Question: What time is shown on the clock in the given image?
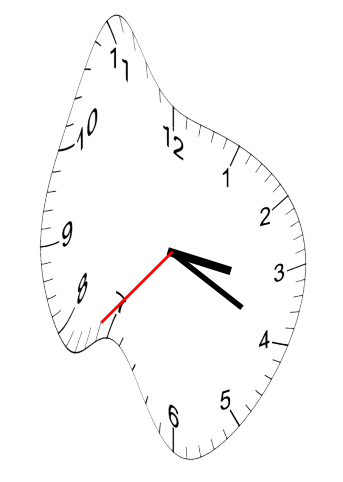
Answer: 03:19:37